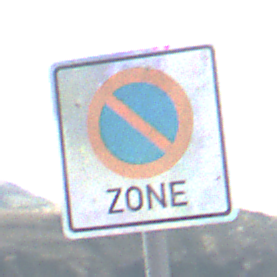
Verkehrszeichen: BeginnEingeschraenktesHalteverbotZone
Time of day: Midday
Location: Outdoor (Nature)
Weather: PartlyCloudy
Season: NotSpecified
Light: Natural